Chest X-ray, AP view. Patient: 73 years old, sex M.
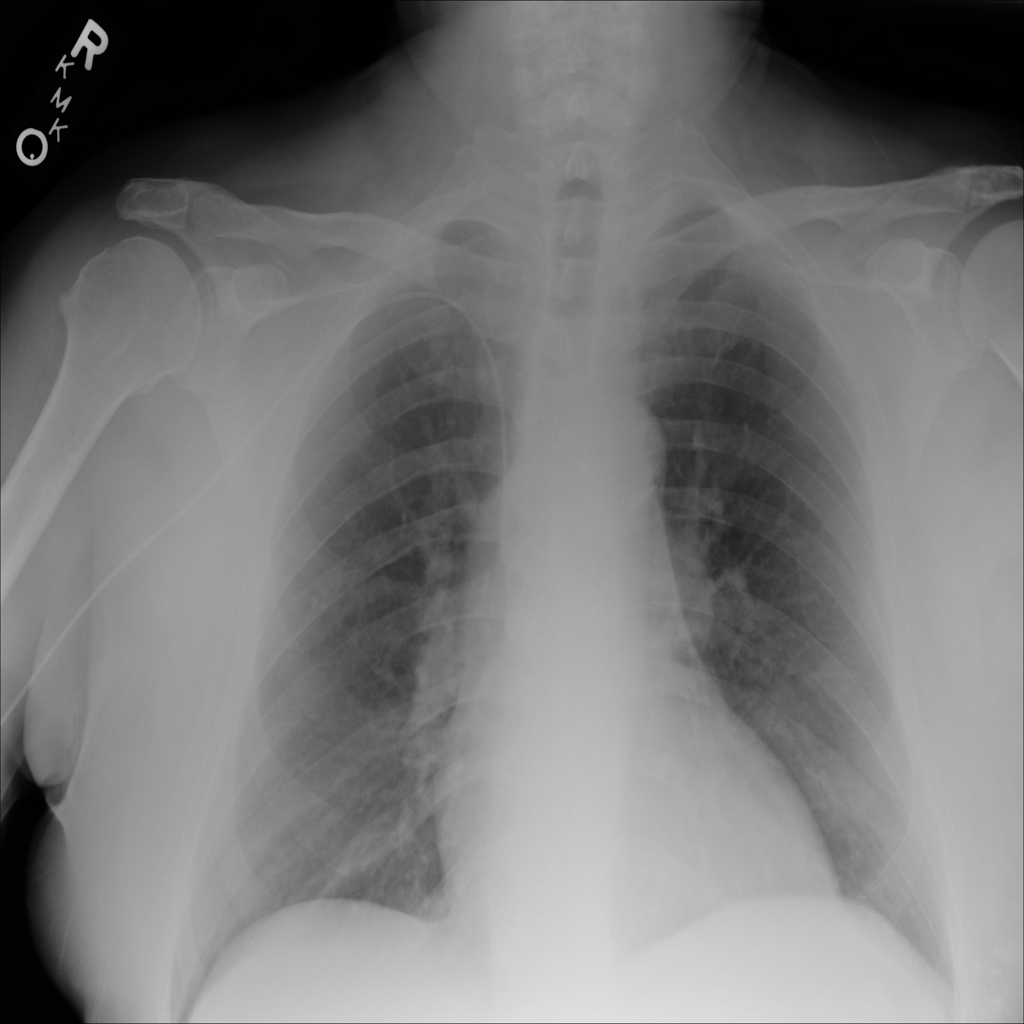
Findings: No Finding